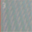
Piece: xx